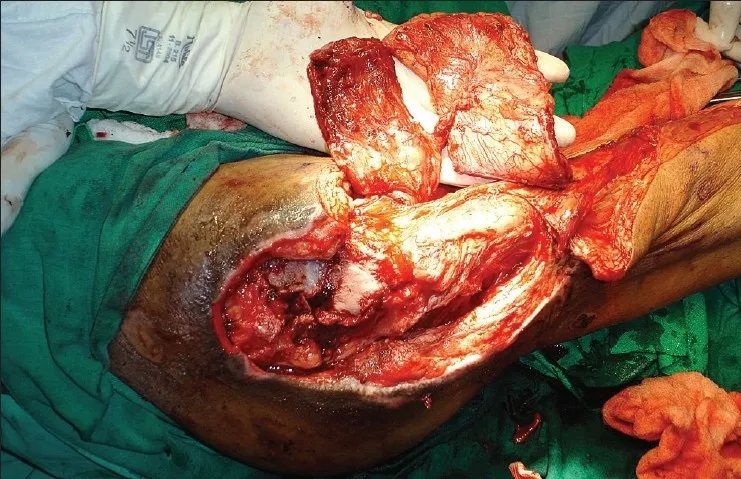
Paddles of vastus (proximal) and skin (distal) raised on perforator branches.
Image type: medical_photograph (other_medical_photograph)